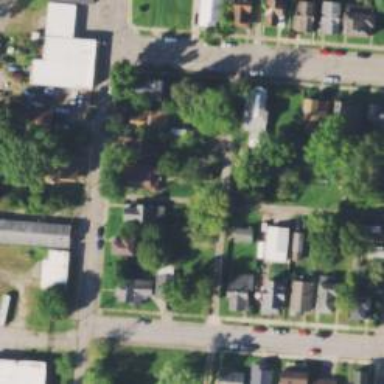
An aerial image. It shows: Alleyway designated as service road.